Question: I want to use datetime picker in 4 text box.
The date enter/select in second textbox must be equal/greater than (but not less ) first text box,
similarly date enter in third textbox must be greater/equal than (but not less ) second textbox and finally that of fourth textbox must must greater than(but not less ) third textbox.
Implementing datetime picker in two input textbox seems easy...but how can i implement datetime picker in more than 2 input textbox.Need help in this problem.
here is the screen shot

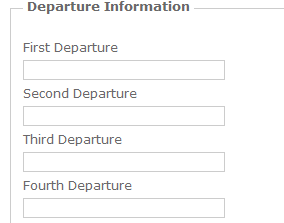
Answer: Let's assume that the first Departure text field has the id fd1 and the second fd2. You can do something like the following:
'''
$("#fd1").datepicker({
onSelect: function (theDate) {
//theDate is the date String inside the fd1 textField
//create a date var and add it to the fd2 datepicker as minDate
var then= new Date();
var day = parseInt(theDate.substring(0, 2)) + 1;
var month = parseInt(theDate.substring(3, 5));
var year = theDate.substring(6, 10);
then.setFullYear(year, month - 1, day);
$("#fd2").datepicker('option', 'minDate', then);
}
});
'''
EXTRA CAUTION: on the previous example the format of the date is dd/MM/YYYY - e.g. 16/02/2011, you should alter the substring functions according to YOUR date format.
On the second date field you set as min date the date of the first.
You will do the same for the second -> third, third -> fourth date fields.